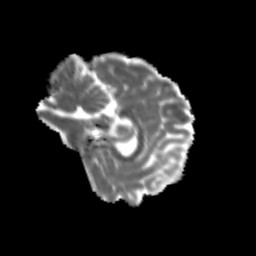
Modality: MD
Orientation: sagittal
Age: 23
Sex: female
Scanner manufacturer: siemens
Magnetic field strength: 3 T
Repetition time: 3.5 s
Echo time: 0.113 s